Question: I'm facing this issue with Resharper in a Unit Test Project class.
It does not recognize my referenced main project (and also all its objects) arguing:
> Cannot resolve symbol "[Project Namespace]"
Using directive is not required by the code and it can be safetly removed

I could disable this feature in options by it works nice in a common project, this problem only happens in my Unit Test Project, as far as I could see.
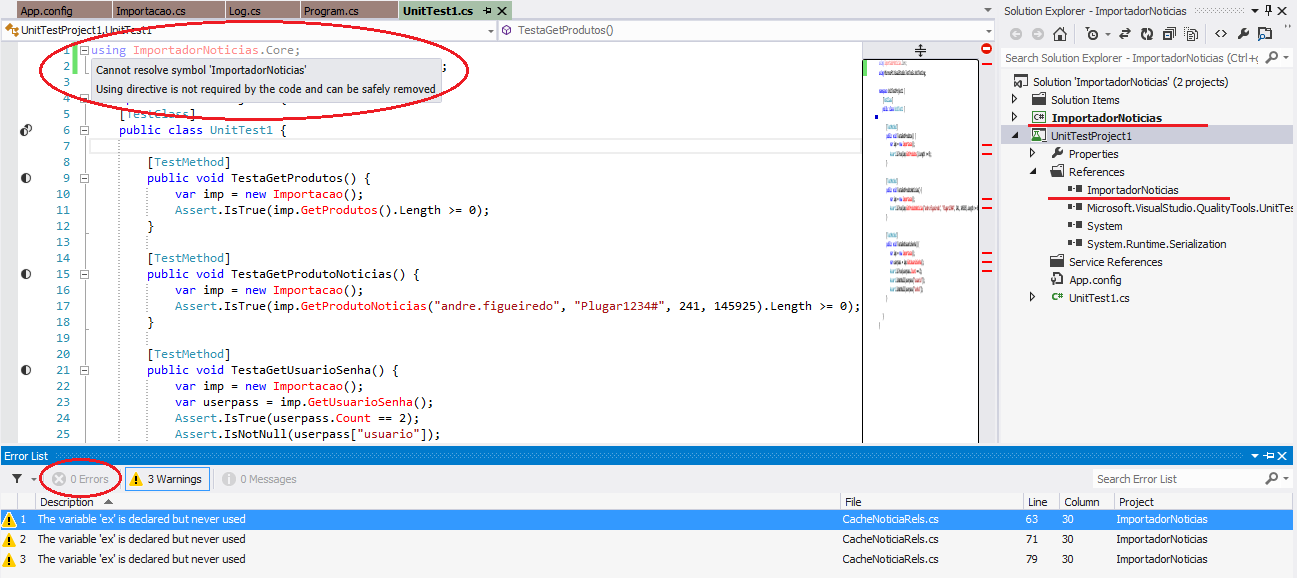
Answer: This is usually a sign of the ReSharper cache going stale or out of touch with the solution. I've experienced it a lot with the 7.x version of ReSharper, and I've yet to experience it with 8.x so it might be a bug they've fixed.
Anyway, to fix it, go to the ReSharper options, under Environment and General, and find the cache settings near the bottom:

Click the Clear Caches button and then reload your solution. Problem should be fixed now.